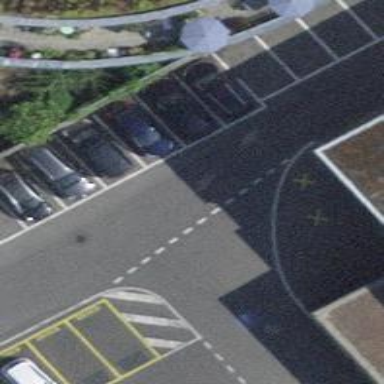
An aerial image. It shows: Car sharing facility.